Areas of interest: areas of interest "Scientific Research Institution"
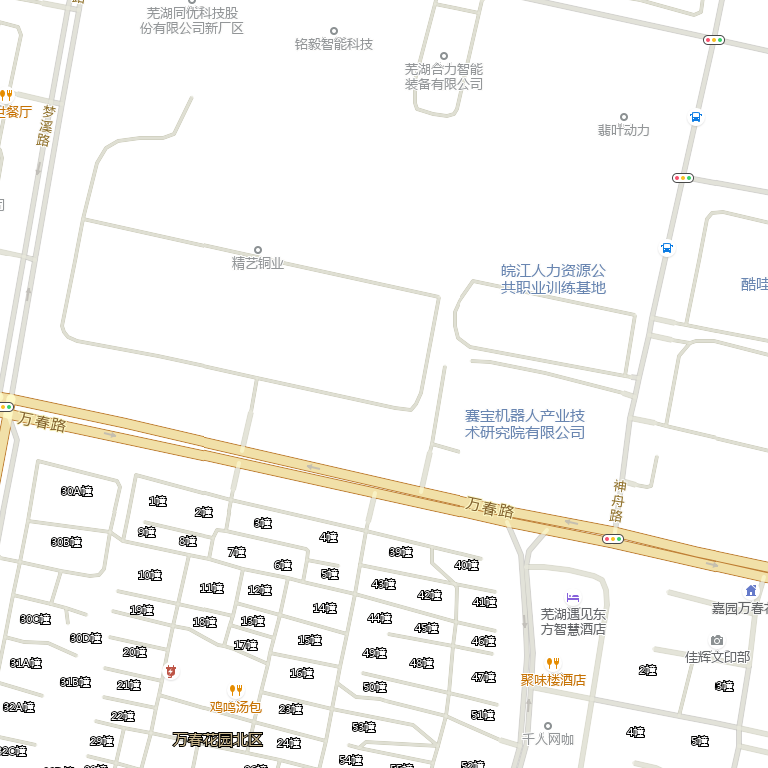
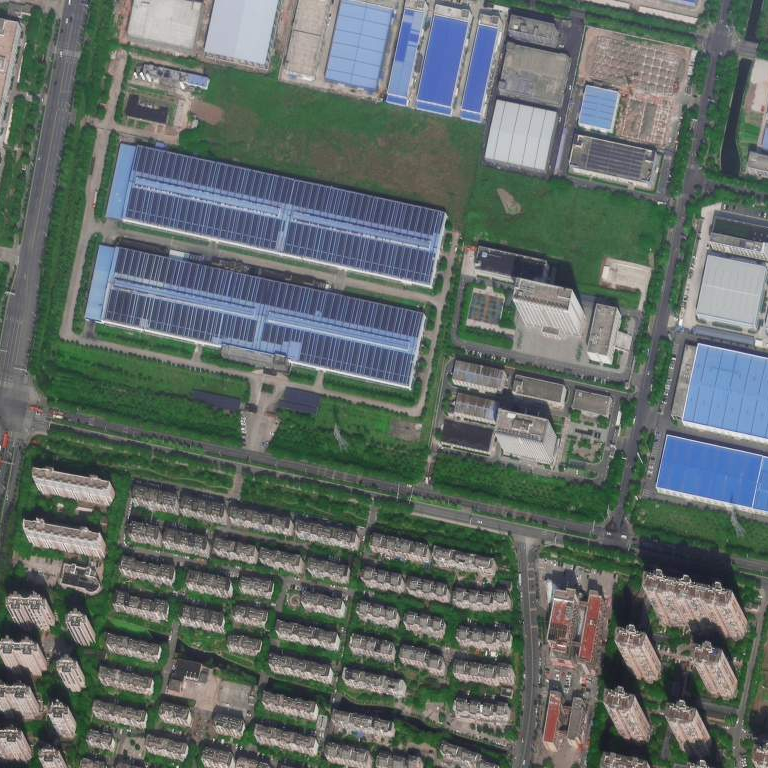